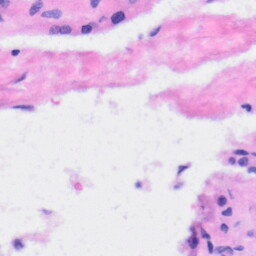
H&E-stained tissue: Liver